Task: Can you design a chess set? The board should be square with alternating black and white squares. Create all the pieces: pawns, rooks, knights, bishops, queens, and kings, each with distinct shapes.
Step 5452:
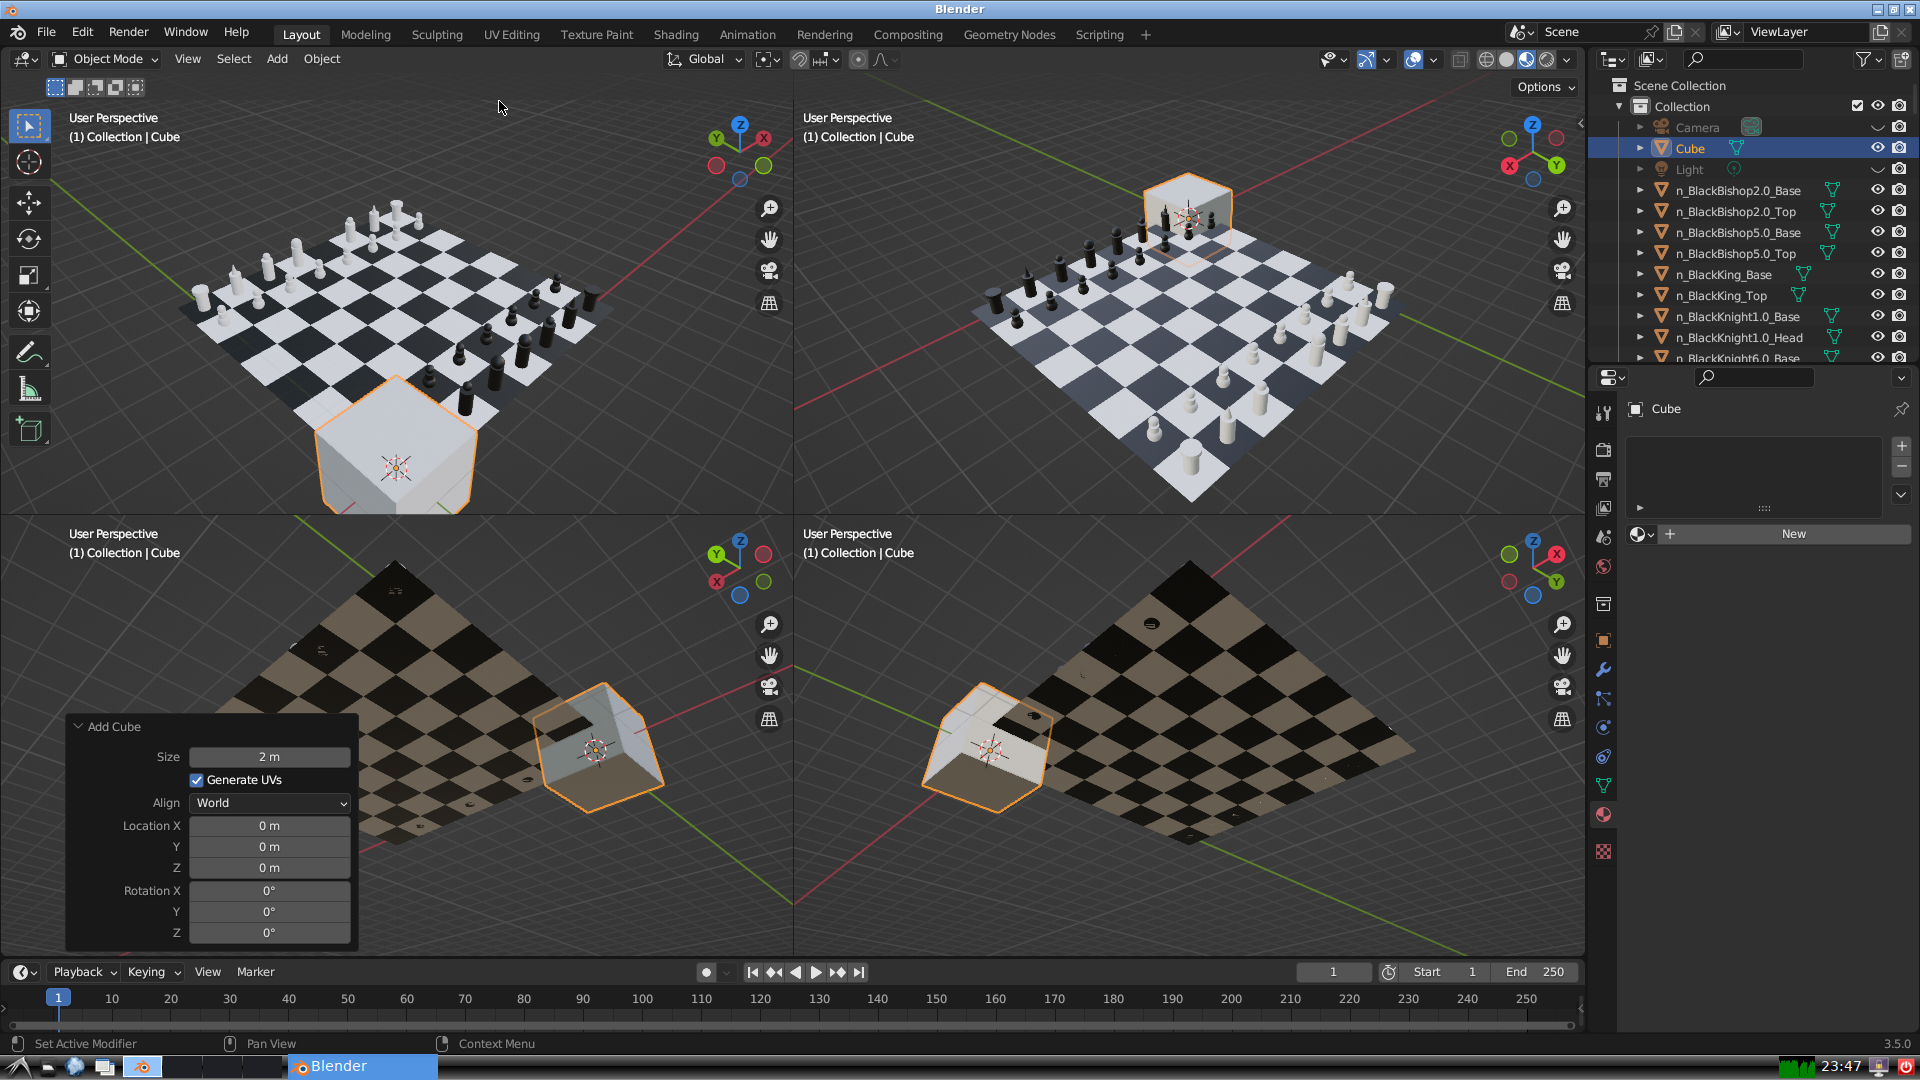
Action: {"mouse_move": [270, 757]}